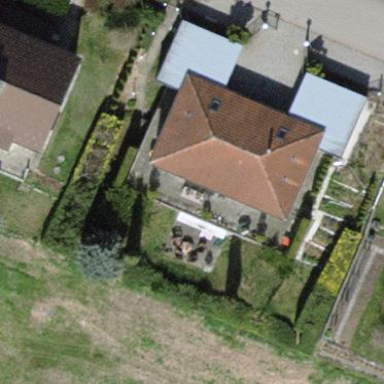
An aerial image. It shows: Detached building with hipped roof.